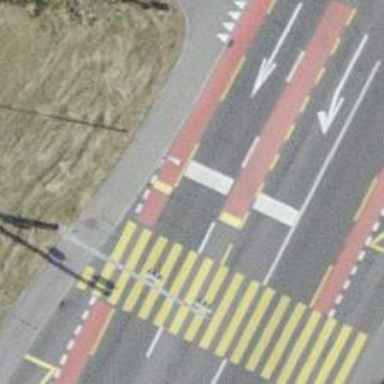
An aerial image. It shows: Road with traffic signals.